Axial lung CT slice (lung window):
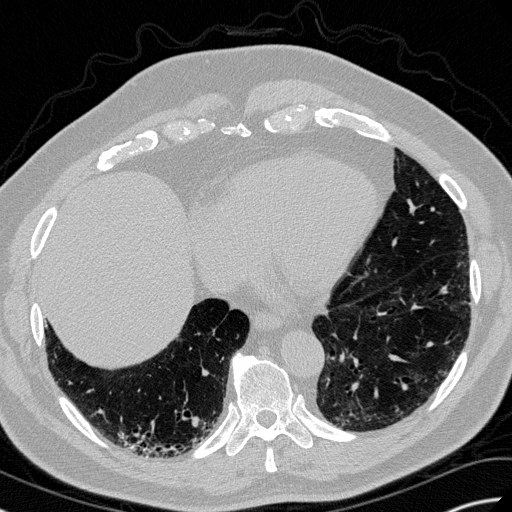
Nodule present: no